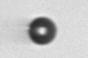
Label: bead